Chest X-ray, AP view. Patient: 55 years old, sex M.
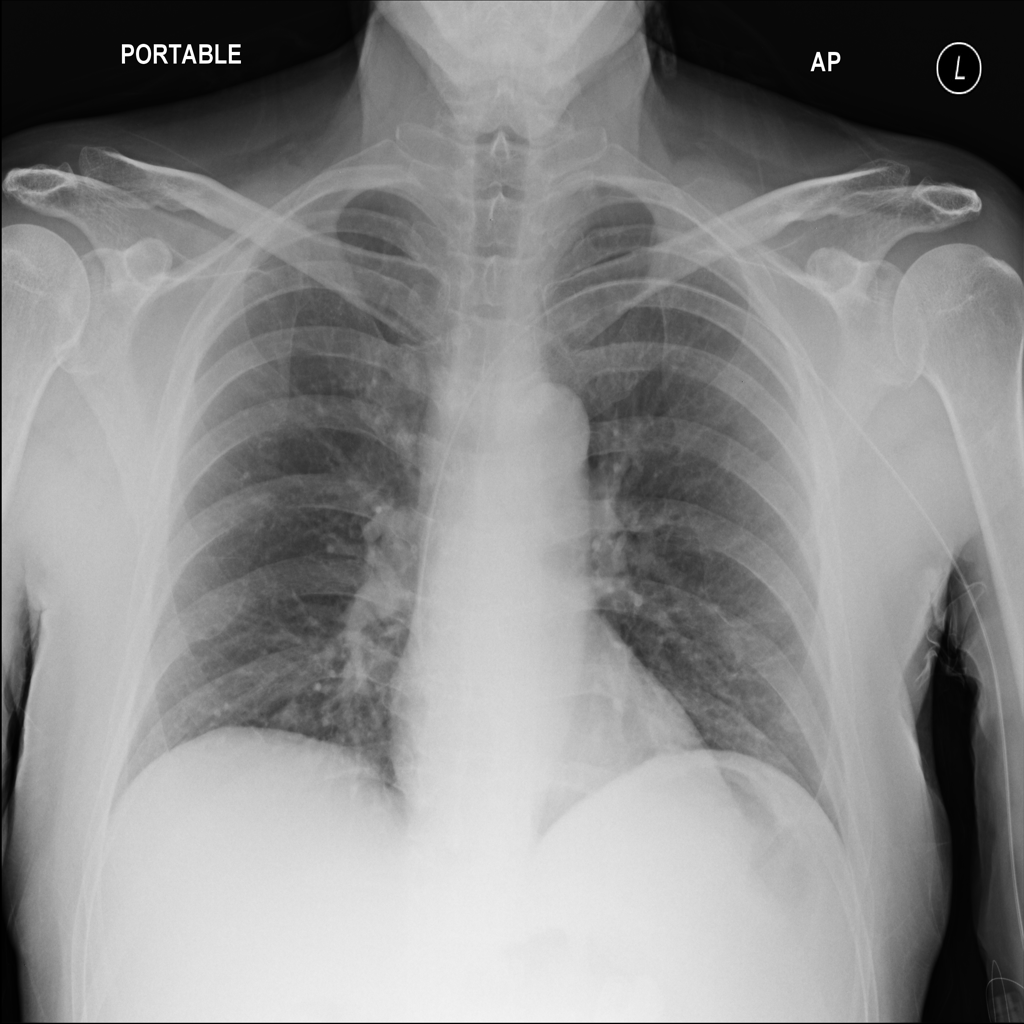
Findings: No Finding